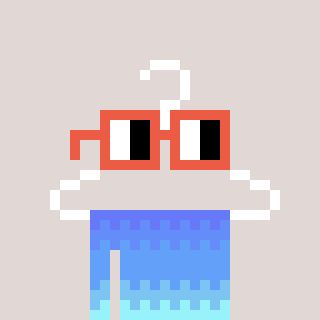
a pixel art character with square orange glasses, a hanger-shaped head and a red-colored body on a warm background